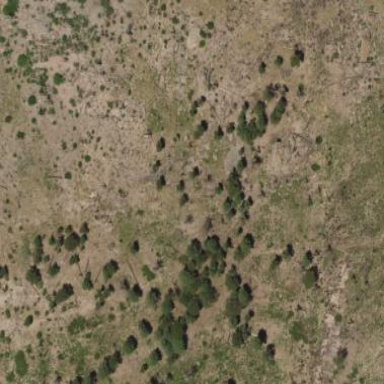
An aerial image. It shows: Woodland with evergreen needle-leaved trees.